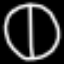
Label: clock